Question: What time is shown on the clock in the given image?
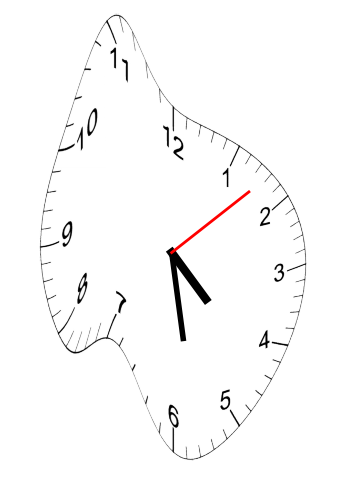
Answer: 04:28:08